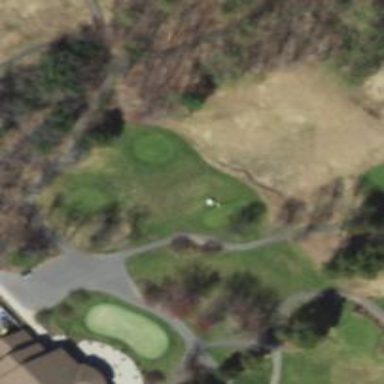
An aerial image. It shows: Path for both road and golf.